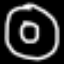
Label: donut